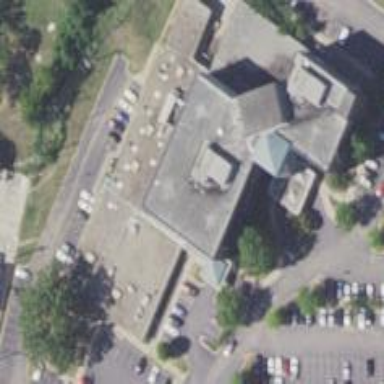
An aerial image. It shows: Clinic building offering healthcare services.